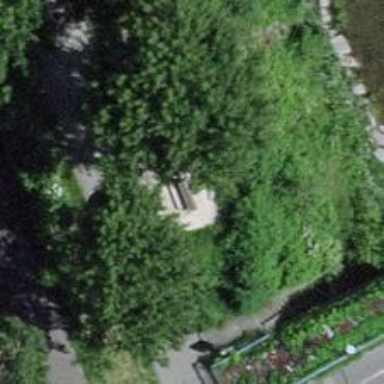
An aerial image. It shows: Brown bench.